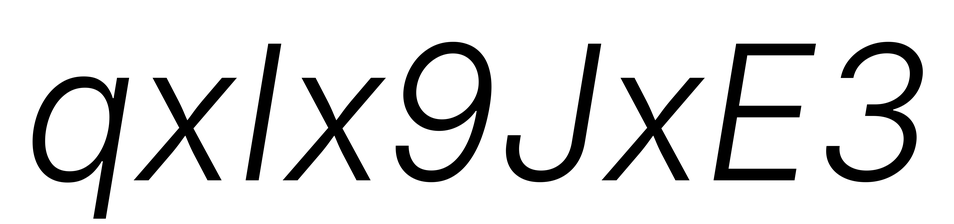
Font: Inter-Italic_Light_Italic